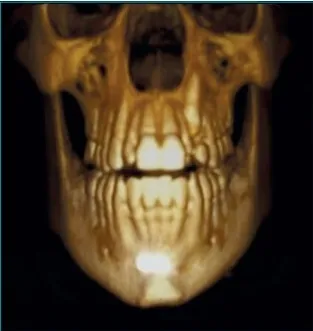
Frontal three-dimensional image.
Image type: radiology (ct)